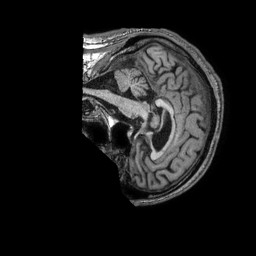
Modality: T1w
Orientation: sagittal
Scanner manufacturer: philips
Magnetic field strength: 1.5 T
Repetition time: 0.007085 s
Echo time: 0.003197 s